Field crop: maize
Growth stage: 2
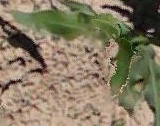
Species: maize